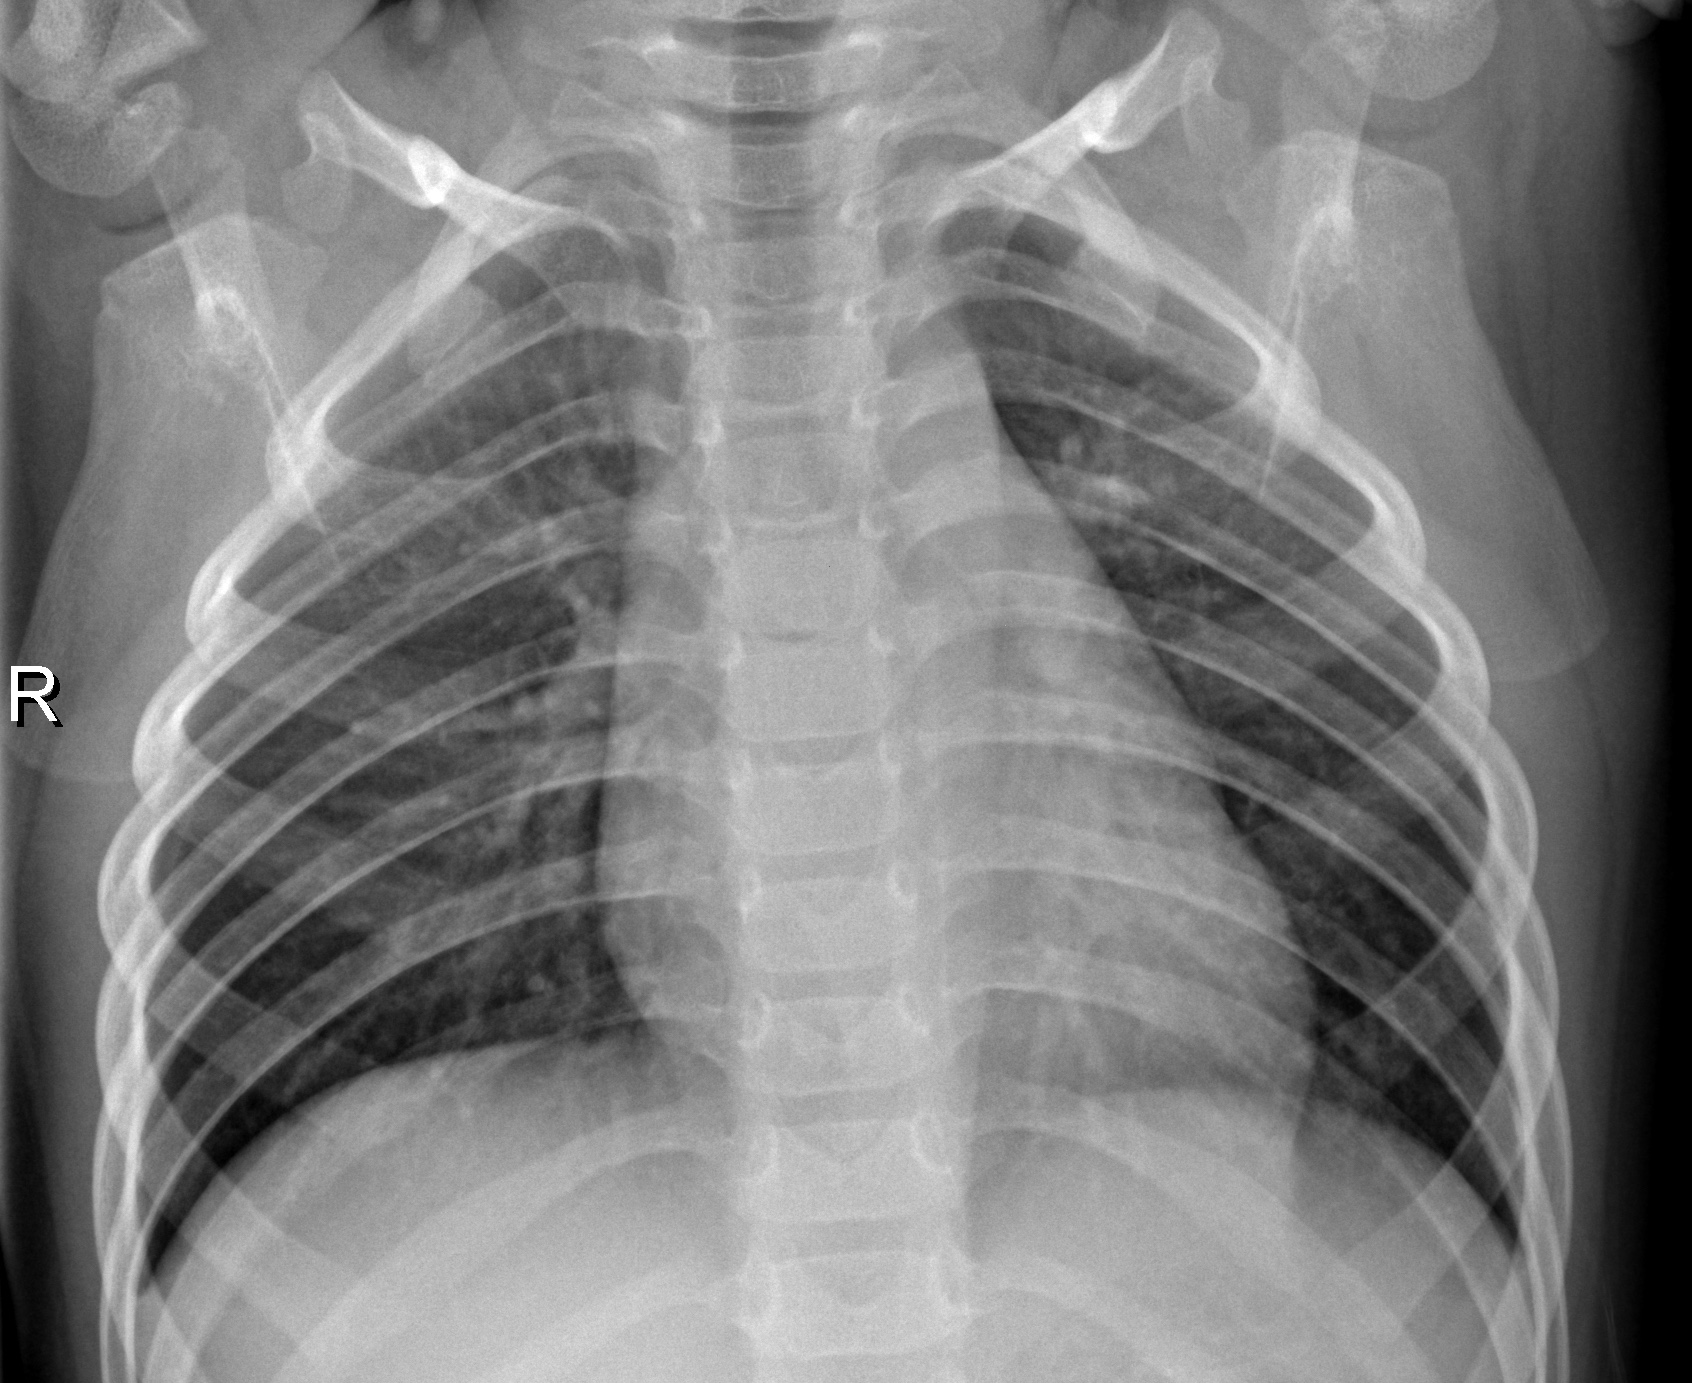
Diagnosis: NORMAL